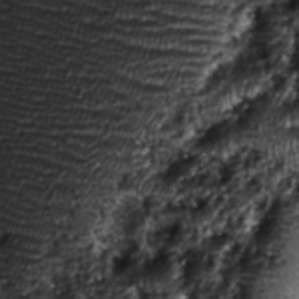
Label: frost